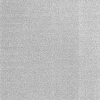
Atmospheric dust classification: dusty